Question: I have a few lines plotted with points in a graph that look like the one in the image posted below:
let's say for example that I have the coordinates for points A & B, which I use to set the line. What I'd like to do is have the line go all the way from x=0 to x=100, adding the two missing "x" pieces.

I'm using 'd3.svg.line()' to set the '.x' and '.y' accessor functions, and then a path to plot the line. Is there a function to add to the line or path generator that does what I'd like to obtain?
Any hint is appreciated, thanks!
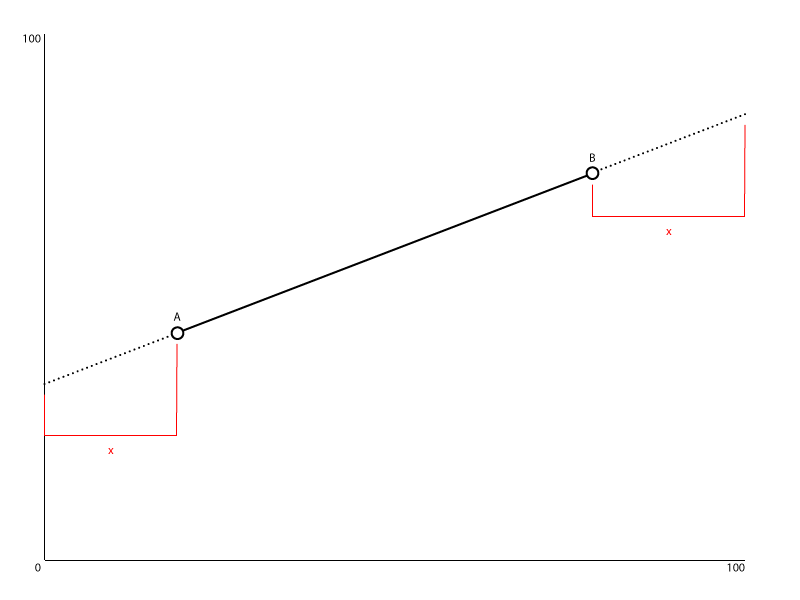
Answer: There's no built in way to do it, but it's not too hard to calculate yourself.
Let's say you're currently drawing the line between 'A' and 'B' like this:
'''
var A = [15, 40], // x of 15 and y of 40
B = [85, 90],
line = d3.svg.line();
path.attr('d', line([A,B]))
'''
You need to calculate 'p0' and 'p1' at x of 0 and 100, taking into account the slope of the line and a point that the line goes through. So you need a function 'pointAtX()' that takes as params 'A' and 'B' and a desired x coordinate and returns the appropriate y coordinate.
'''
function pointAtX(a, b, x) {
var slope = (b[1] - a[1]) / (b[0] - a[0])
var y = a[1] + (x - a[0]) * slope
return [x, y]
}
'''
Then you can draw the line like this:
'''
var A = [15, 40], // x of 15 and y of 40
B = [85, 90],
line = d3.svg.line(),
p0 = pointAtX(A, B, 0),
p1 = pointAtX(A, B, 100),
path.attr('d', line([p0,p1]))
'''
Interestingly, the implementation of 'pointAtX()' can be re-written to make use of 'd3.scale.linear'. Not sure it's better, but kind of cool:
'''
var interpolator = d3.scale.linear()
function pointAtX(a, b, x) {
interpolator
.domain([a[0], b[0]])
.range([a[1], b[1]]);
return [x, interpolator(x)];
}
'''